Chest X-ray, PA view. Patient: 58 years old, sex M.
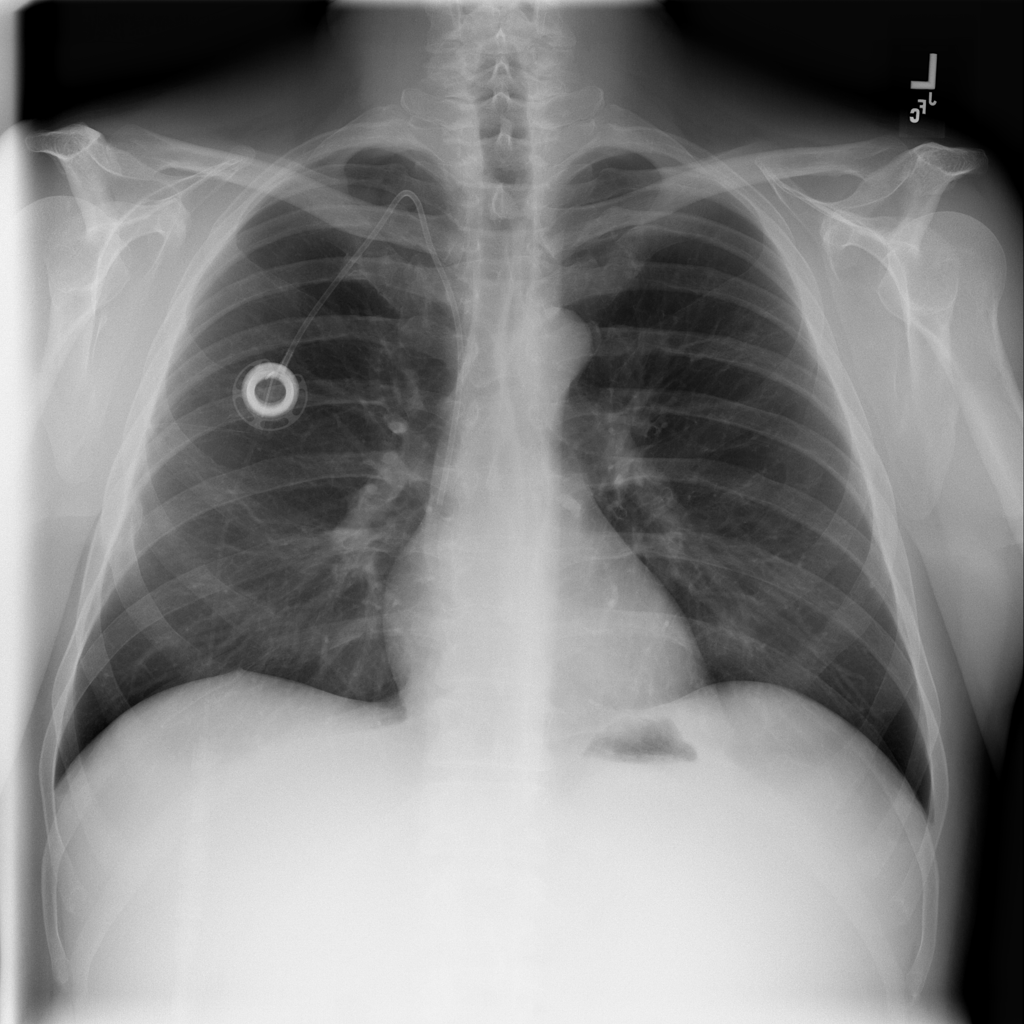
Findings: No Finding